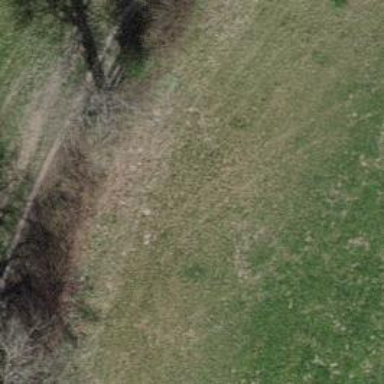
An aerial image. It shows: Brown bench in the vicinity.